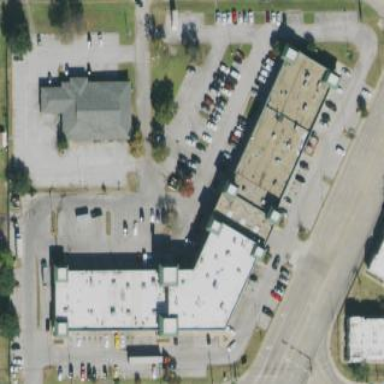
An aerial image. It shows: Retail area.